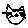
Label: cat